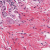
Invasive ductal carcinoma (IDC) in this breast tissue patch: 1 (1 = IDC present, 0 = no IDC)